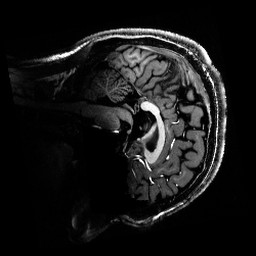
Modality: T1w
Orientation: sagittal
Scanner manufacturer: siemens
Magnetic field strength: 6.98 T
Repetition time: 5 s
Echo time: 0.00343 s